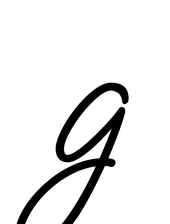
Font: MeowScript-Regular